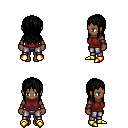
a pixel art fantasy rpg character, female body template, human, dark skin, maroon sleeveless shirt, metal pants, black unkempt hairstyle, leather bracers, gold boots, four views (front, back, left, right), 2x2 character sprite sheet, small pixel art, hard edges, no anti-aliasing